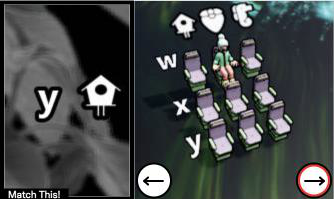
Task: seats
Answer: no